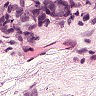
Metastatic tissue present: yes